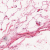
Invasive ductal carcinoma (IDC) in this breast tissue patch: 0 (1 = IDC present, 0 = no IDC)